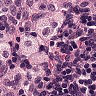
Metastatic tissue present: no